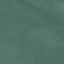
Label: SeaLake